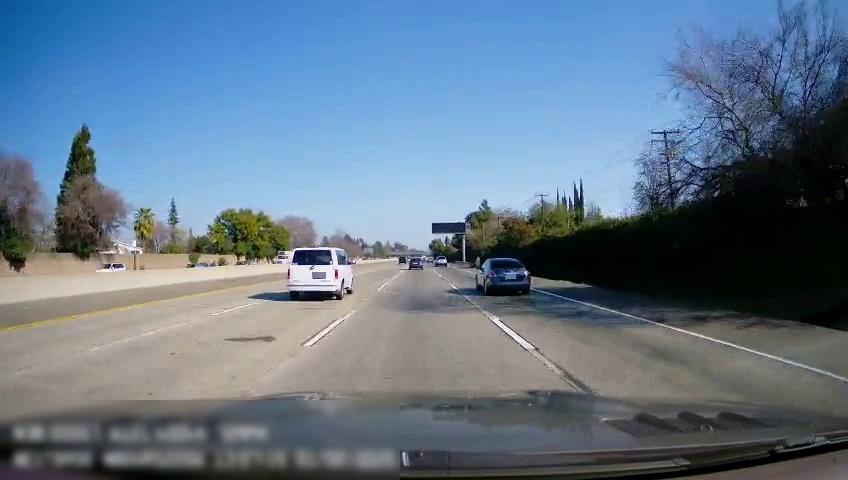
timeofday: Day
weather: Sunny
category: Drivable Space
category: Vehicles | Van
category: Vehicles | Car
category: Vehicles | Car
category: Vehicles | SUV
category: Vehicles | Car
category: Vehicles | Other LV
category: Vehicles | SUV
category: Lanes | Current Lane
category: Lanes | Alternate Lane
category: Lanes | Alternate Lane
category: Lanes | Alternate Lane
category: Lanes | Alternate Lane
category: Lanes | Alternate Lane